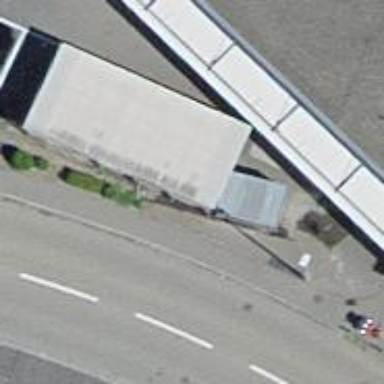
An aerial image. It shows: View of roof of building.